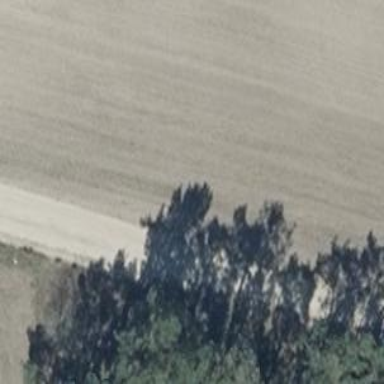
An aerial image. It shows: Service road with sandy surface.